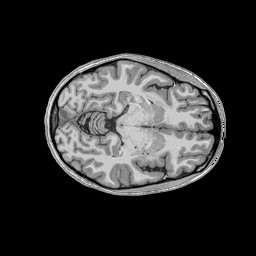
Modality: T1w
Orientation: coronal
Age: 26
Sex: female